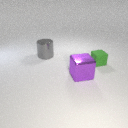
large gray metal cylinder behind large purple metal cube